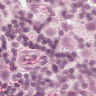
Metastatic tissue present: yes